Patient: sex F, age 33
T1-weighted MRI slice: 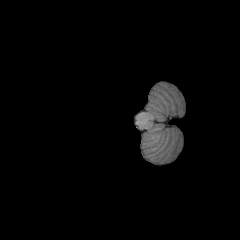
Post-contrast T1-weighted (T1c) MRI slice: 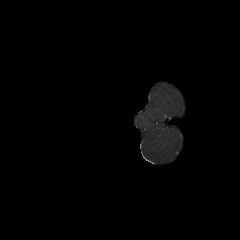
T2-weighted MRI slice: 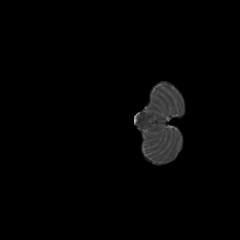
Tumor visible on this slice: no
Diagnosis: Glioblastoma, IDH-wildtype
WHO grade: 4